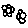
Label: flower